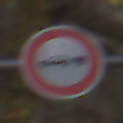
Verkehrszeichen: VerbotPersonenkraftwagenMitAnhaenger
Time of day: MorningAfternoon
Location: Outdoor (Suburban)
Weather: PartlyCloudy
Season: NotSpecified
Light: Natural